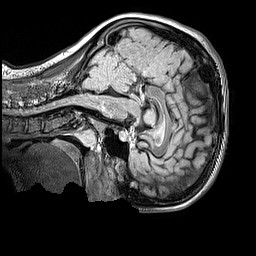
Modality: FLAIR
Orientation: sagittal
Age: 13
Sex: female
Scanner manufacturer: siemens
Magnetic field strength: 3 T
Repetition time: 5 s
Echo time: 0.388 s